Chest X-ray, AP view. Patient: 39 years old, sex F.
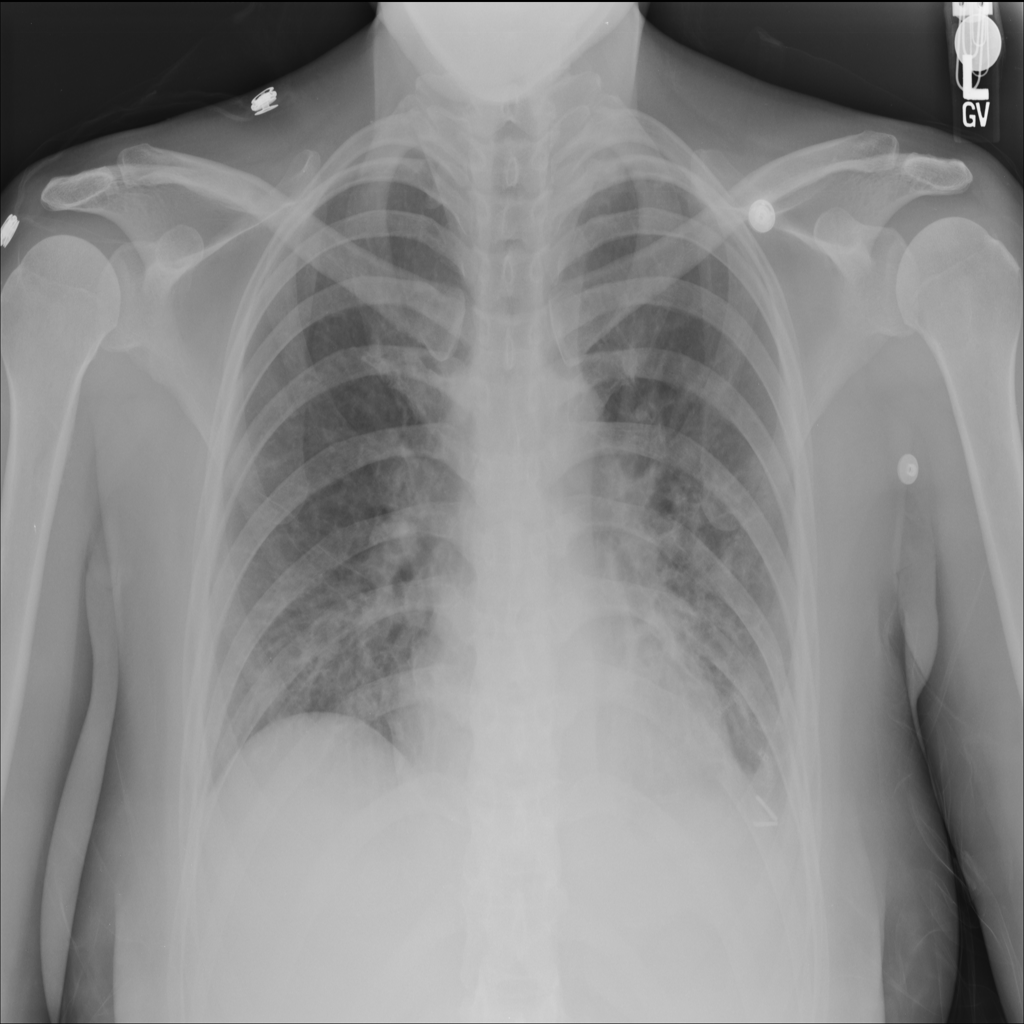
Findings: No Finding